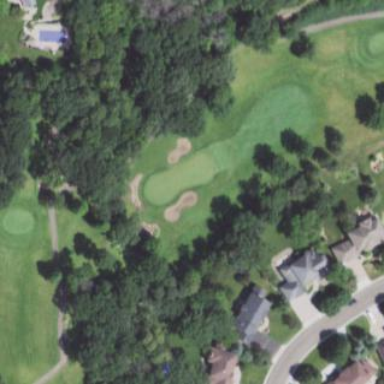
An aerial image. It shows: Grassy area designated as golf fairway.